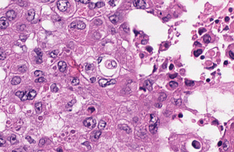
Tumor epithelial tissue: yes
Tumor-associated stroma tissue: no
Normal tissue: no